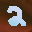
Label: 2